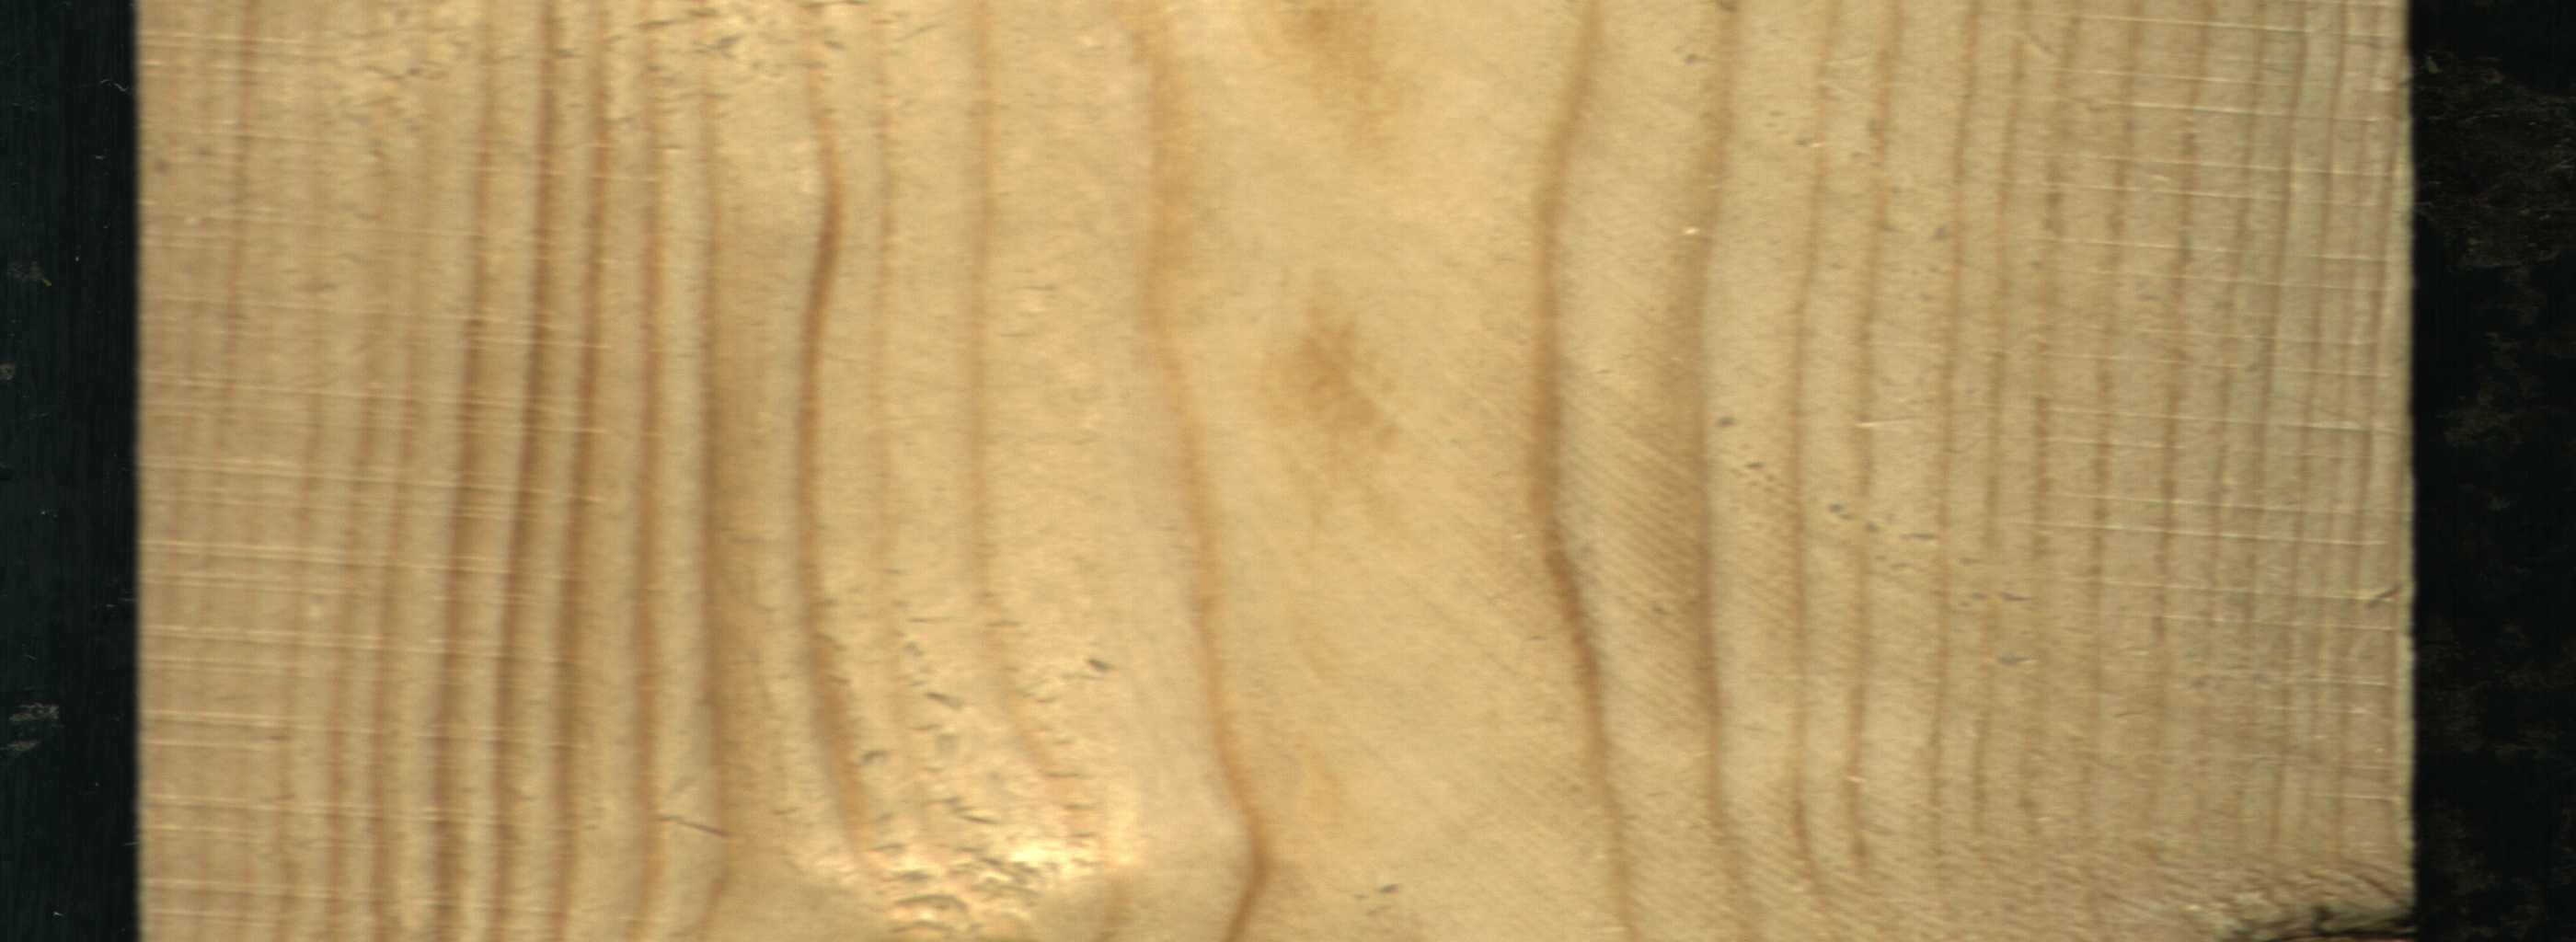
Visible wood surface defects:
Dead_Knot